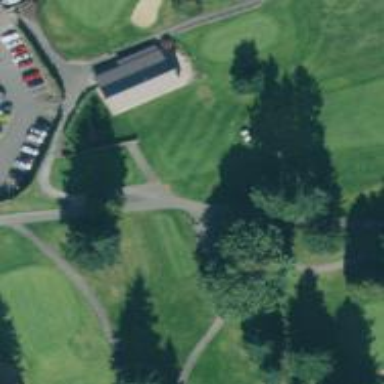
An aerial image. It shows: Path for golf carts.